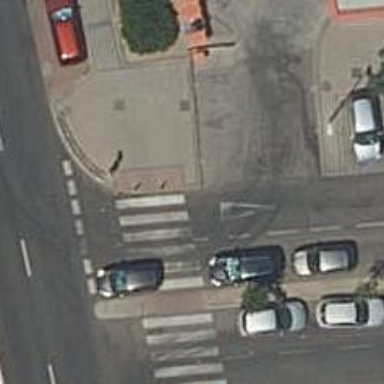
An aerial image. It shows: Marked crossing on the road.